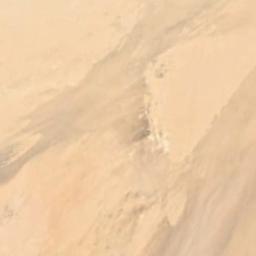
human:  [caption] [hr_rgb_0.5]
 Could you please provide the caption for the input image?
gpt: The desert is full of yellow sand .

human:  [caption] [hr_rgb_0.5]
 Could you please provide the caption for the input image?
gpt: There are many linear outline in the desert .

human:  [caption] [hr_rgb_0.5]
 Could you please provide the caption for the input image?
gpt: It is a large piece of flat light yellow desert .

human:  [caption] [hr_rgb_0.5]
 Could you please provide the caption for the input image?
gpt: The desert has yellow sand and a decayed rock .

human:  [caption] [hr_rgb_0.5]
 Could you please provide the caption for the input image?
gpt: A yellow desert with some dunes .